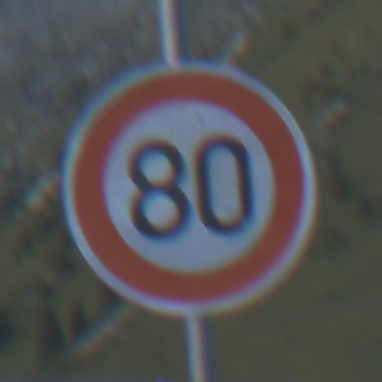
Verkehrszeichen: Geschwindigkeit80
Umgebung: Outdoor, RoadRail
Tageszeit: SunriseSunset
Wetter: Clear
Licht: Natural
Jahreszeit: NotSpecified
Kontrast: LowContrast